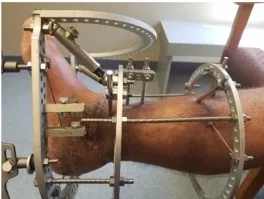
Right lower extremity (A-C) following successful infection eradication and tibiotalar fusion demonstrating healing of prior surgical sites and sinus tracts.
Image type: medical_photograph (other_medical_photograph)